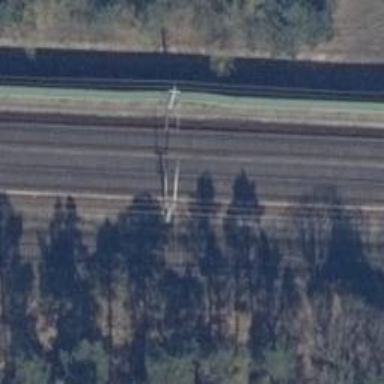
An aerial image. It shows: Railway milestone with catenary mast.